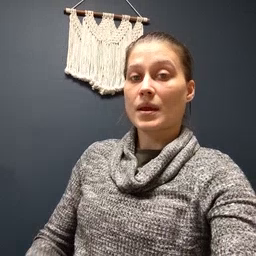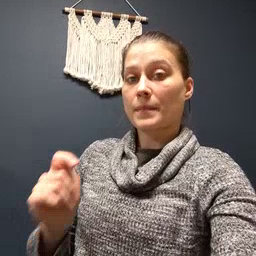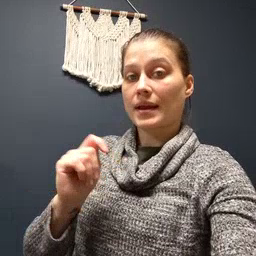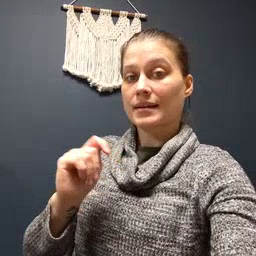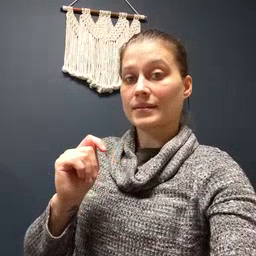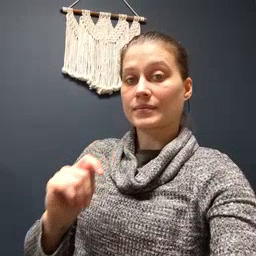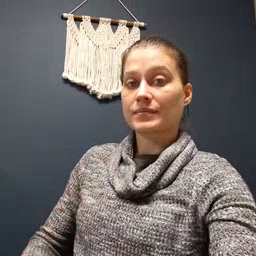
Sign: potty